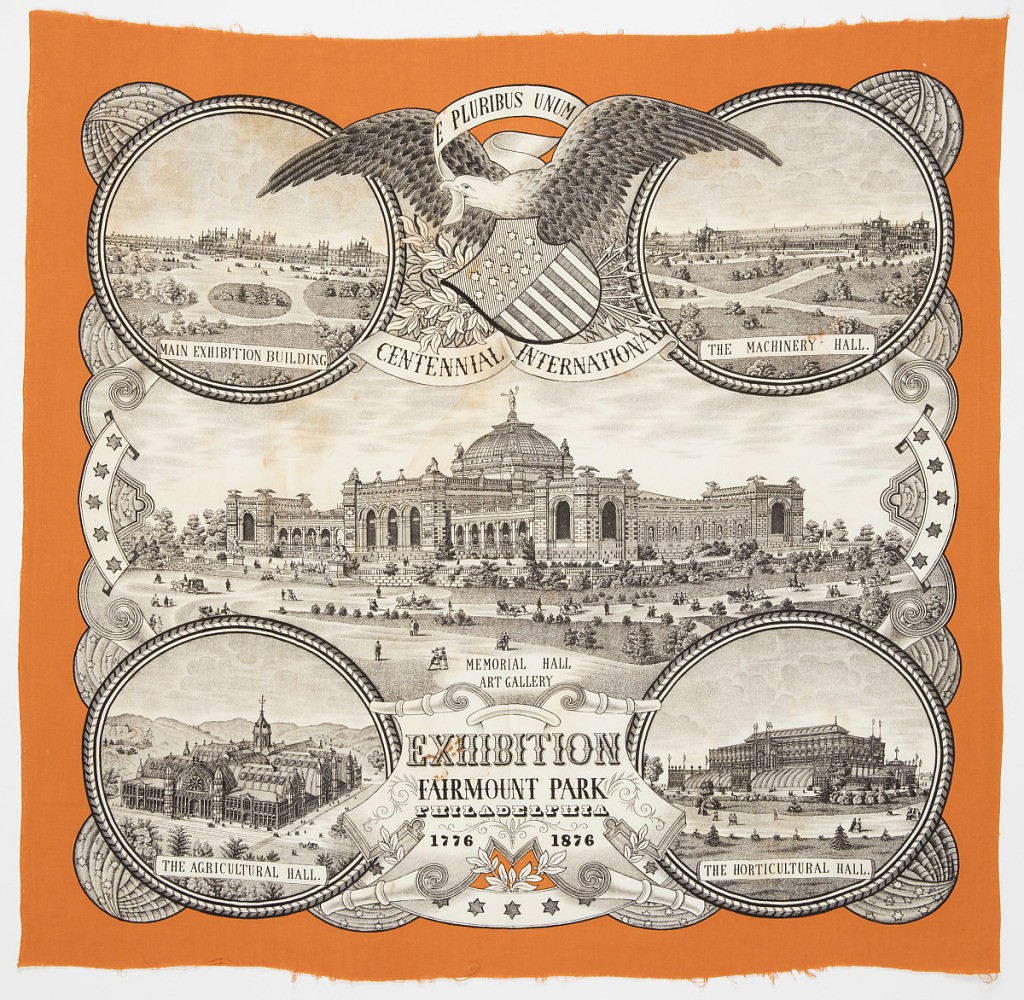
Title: Handkerchief
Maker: L. & G. Cramer, German
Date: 1876
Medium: cotton Technique: printed by engraved roller on plain weave
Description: Commemorative handkerchief made for the Centennial Exhibition of 1876. In the center is the Memorial Hall Art Gallery surrounded by roundels containing the Agricultural Hall, Horticultural Hall, Machinery Hall, and the Main Exhibition Building.  Between the two top roundels is an eagle with a shield flag and a banner clasped in its beak that reads "E Pluribus Unum." Border is orange while the exhibition buildings are black and white.